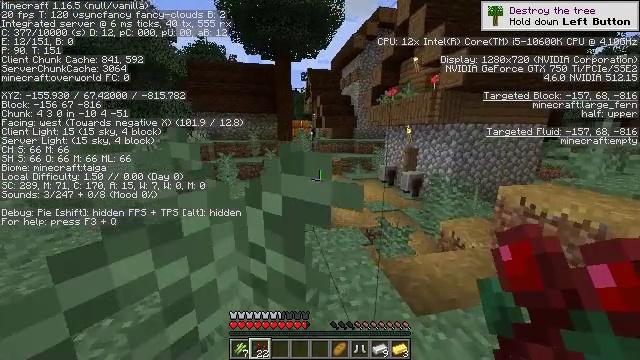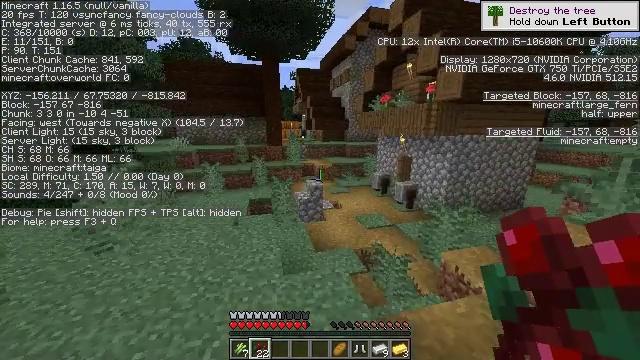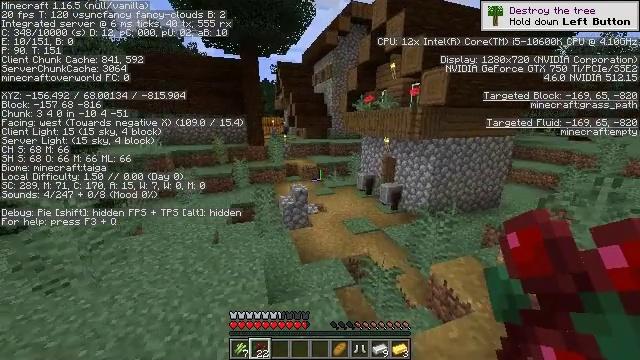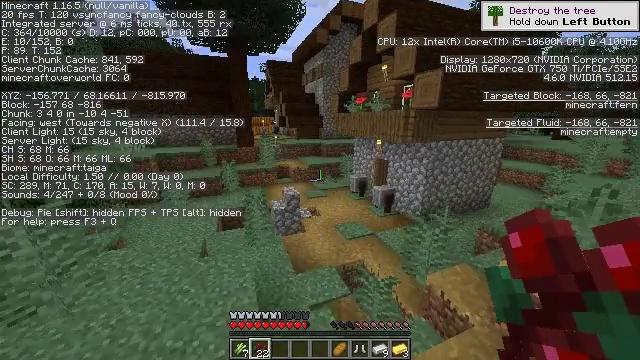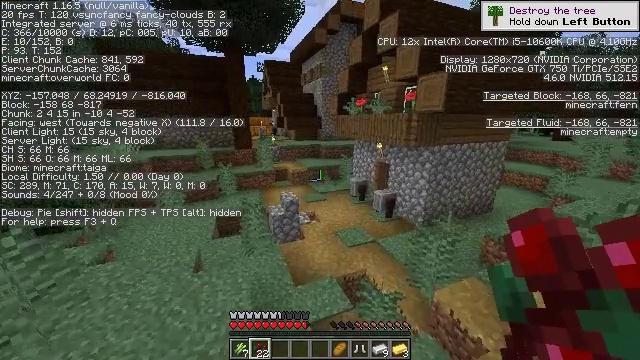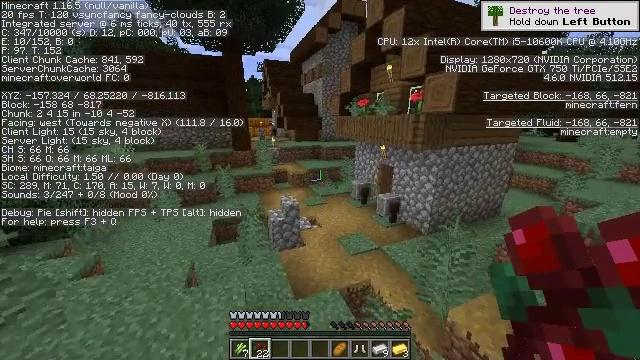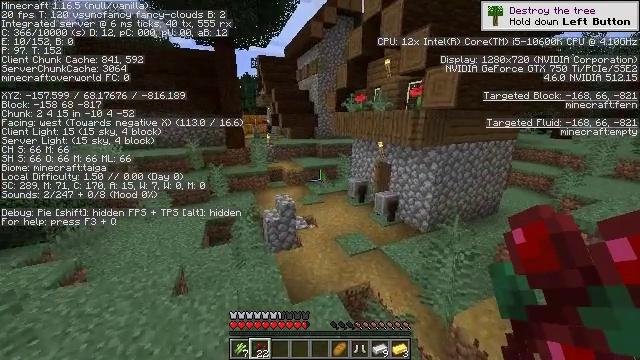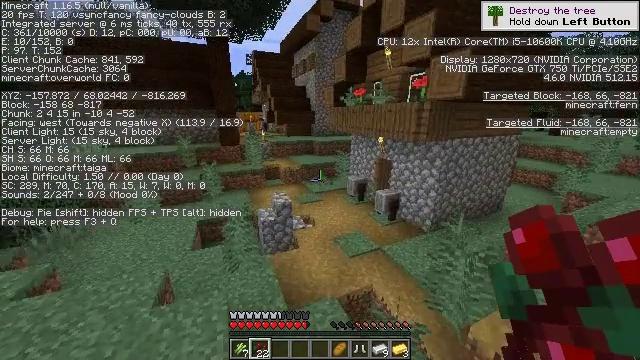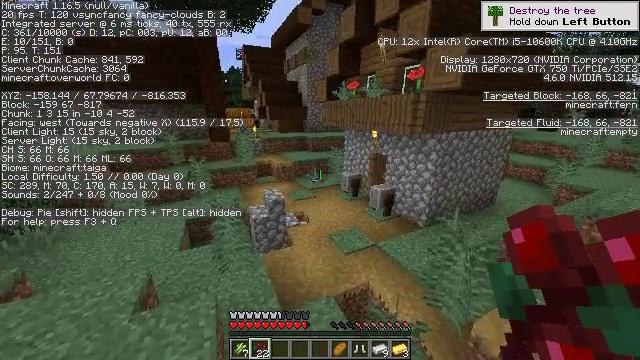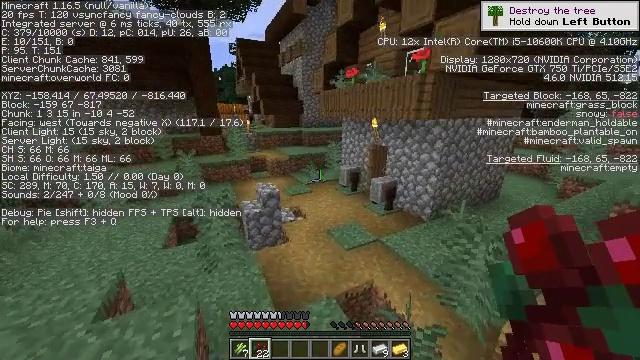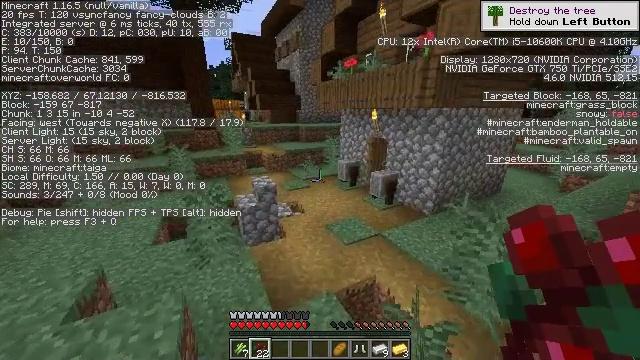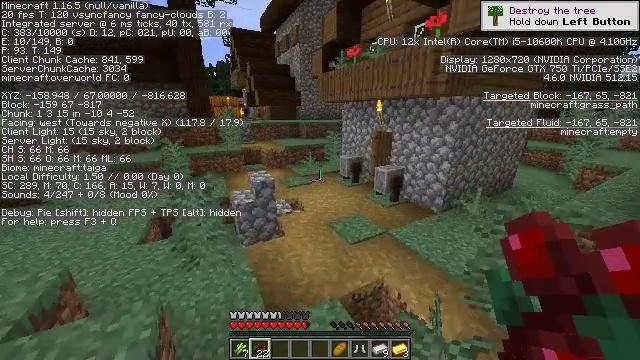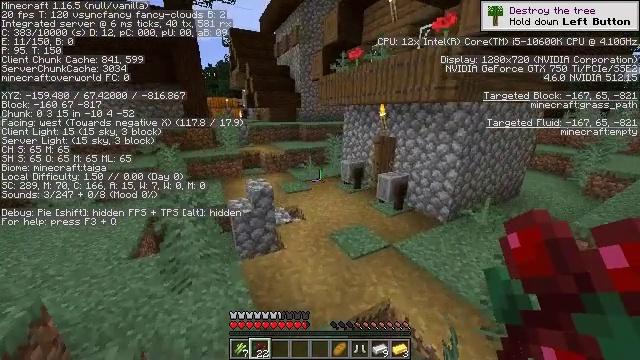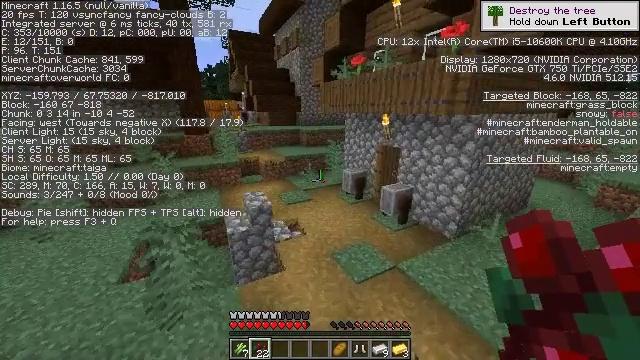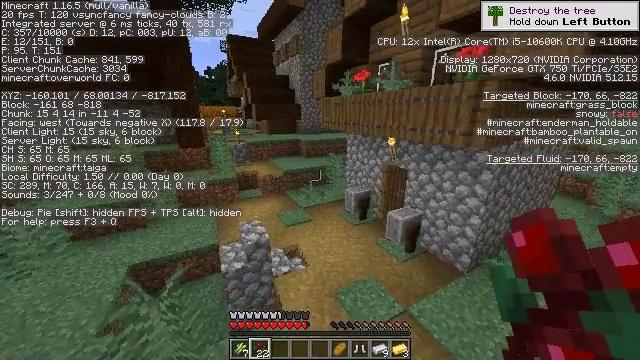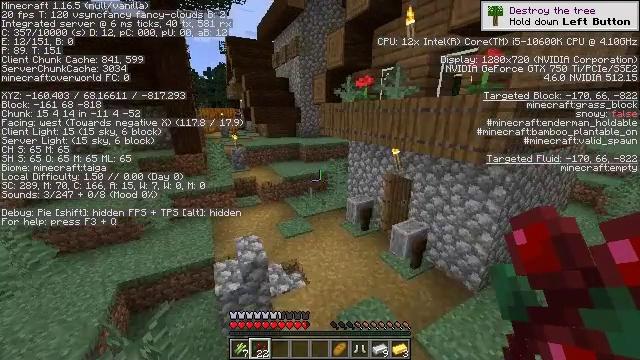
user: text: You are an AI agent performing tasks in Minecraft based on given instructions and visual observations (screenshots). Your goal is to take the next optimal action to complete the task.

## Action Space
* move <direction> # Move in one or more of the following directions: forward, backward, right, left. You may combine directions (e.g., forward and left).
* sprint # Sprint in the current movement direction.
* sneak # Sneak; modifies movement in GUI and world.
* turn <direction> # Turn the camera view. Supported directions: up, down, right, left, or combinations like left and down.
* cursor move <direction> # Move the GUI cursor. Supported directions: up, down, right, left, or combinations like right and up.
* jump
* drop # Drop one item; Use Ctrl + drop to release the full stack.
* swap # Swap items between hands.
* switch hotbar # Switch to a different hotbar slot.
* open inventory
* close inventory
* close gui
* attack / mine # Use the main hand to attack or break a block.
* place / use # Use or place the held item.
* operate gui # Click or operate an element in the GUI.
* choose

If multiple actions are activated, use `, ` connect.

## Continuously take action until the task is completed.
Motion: motion action
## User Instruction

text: Mine the pumpkin from the ground.
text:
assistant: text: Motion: move forward, turn right, jump
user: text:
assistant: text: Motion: move forward, turn right and down, jump
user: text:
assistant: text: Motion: move forward, turn right, jump
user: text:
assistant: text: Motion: move forward, jump
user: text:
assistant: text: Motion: move forward, jump
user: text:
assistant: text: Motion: move forward, turn right, jump
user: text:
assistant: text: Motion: move forward, jump
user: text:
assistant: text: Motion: move forward, turn right, jump
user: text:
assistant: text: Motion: move forward, turn right, jump
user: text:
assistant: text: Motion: move forward, jump
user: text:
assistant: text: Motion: move forward, sprint, jump
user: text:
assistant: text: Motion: move forward, sprint, jump
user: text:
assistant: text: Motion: move forward, jump
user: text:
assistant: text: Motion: move forward, jump
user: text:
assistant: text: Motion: move forward, jump
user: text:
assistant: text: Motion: move forward, jump
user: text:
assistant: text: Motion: move forward, jump
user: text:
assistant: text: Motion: move forward, jump
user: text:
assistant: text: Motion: move forward, jump
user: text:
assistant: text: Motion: move forward, jump
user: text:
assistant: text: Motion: move forward, turn left, jump
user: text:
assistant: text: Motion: move forward, turn left, jump
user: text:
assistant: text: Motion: move forward, turn left, jump
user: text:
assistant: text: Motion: move forward, sprint, turn left, jump
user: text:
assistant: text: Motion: move forward, sprint, turn left, jump
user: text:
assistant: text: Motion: move forward, sprint, turn left, jump
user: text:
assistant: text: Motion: move forward, turn left, jump
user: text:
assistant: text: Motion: move forward, jump
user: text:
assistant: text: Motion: move forward, jump
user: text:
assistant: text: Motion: move forward, turn left, jump